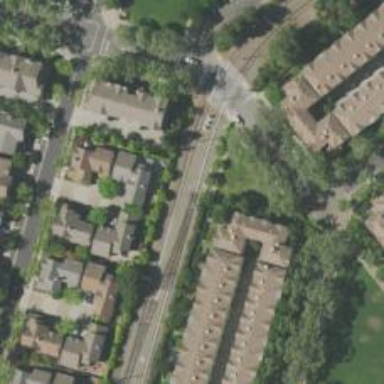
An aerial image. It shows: Light rail railway with electrified contact line.